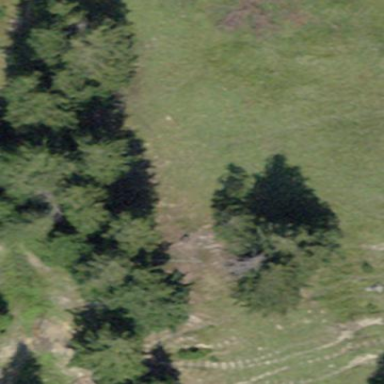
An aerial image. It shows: Forest area.